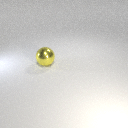
large yellow metal sphere